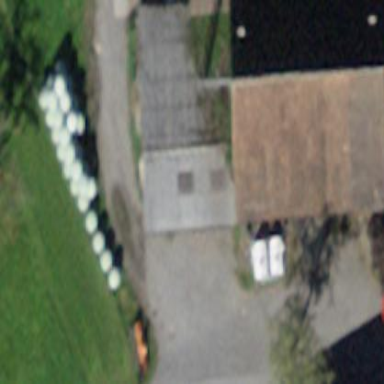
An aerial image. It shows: Barn.